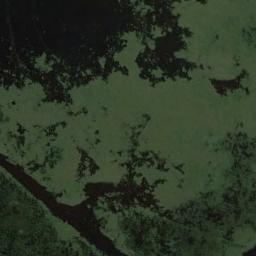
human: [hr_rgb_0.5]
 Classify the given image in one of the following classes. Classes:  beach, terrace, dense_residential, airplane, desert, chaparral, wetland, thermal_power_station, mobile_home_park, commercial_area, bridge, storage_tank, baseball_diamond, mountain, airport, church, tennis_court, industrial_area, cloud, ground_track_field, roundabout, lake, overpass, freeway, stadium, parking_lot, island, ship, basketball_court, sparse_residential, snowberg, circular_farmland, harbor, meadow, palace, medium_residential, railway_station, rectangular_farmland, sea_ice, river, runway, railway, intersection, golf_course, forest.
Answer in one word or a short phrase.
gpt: wetland